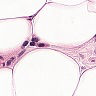
Metastatic tissue present: yes